В схеме, приведенной на рисунке, замыкают ключ $K$.
Найдите максимальный ток через катушку $L$.
Найдите также максимальное напряжение на конденсаторе $C_1$. Неидеальностью элементов схемы можно пренебречь.
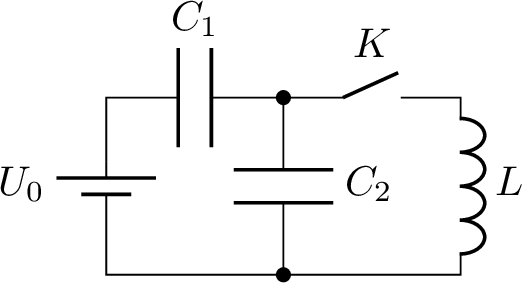
Темы:
T, Электричество, Цепи, Цепь с конденсатором, Цепь с катушкой, Всероссийские